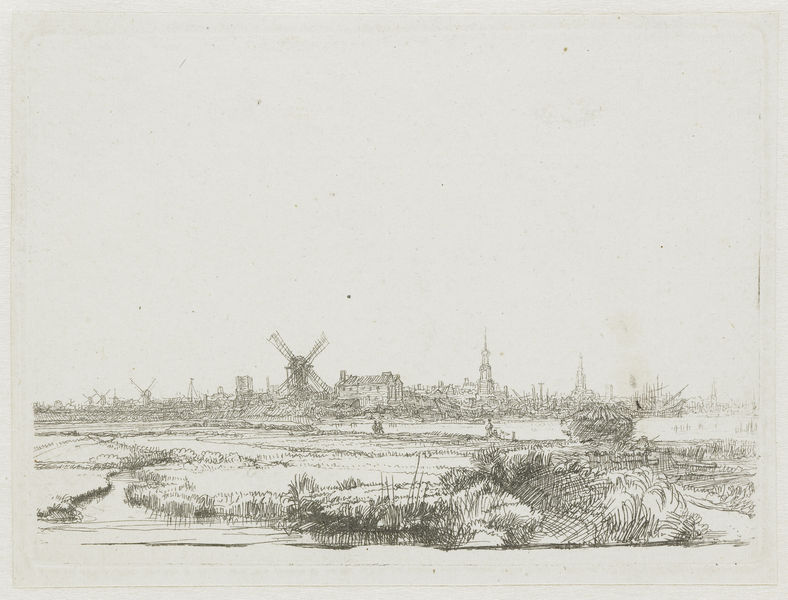
Titel: Gezicht op Amsterdam uit het noordwesten
Künstler: Rembrandt Harmensz. van Rijn
Standort: Amsterdam
Institution: Rijksmuseum
Schlagwörter: zeichnung, haus, mühle